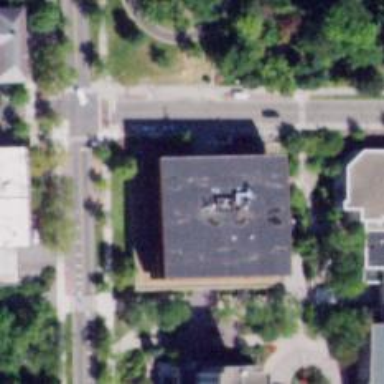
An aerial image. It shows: University building.